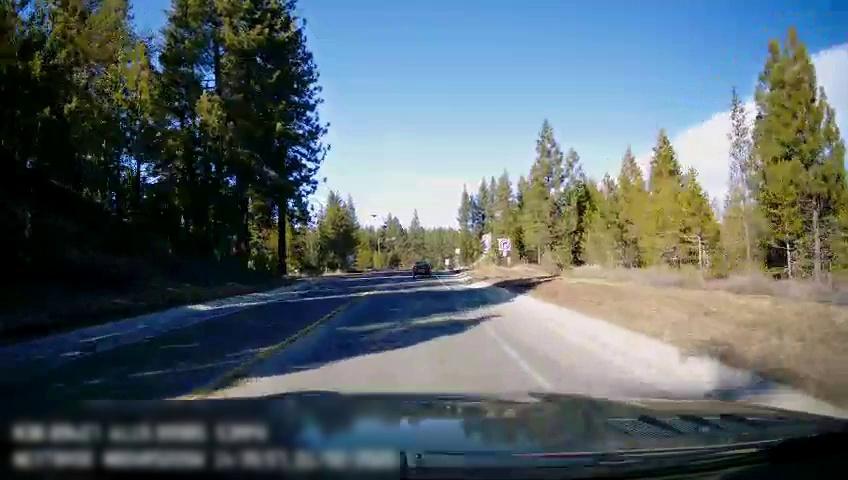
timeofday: Day
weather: Sunny
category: Drivable Space
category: Vehicles | Car
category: Lanes | Alternate Lane
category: Lanes | Opposite Lane
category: Lanes | Current Lane
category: Lanes | Current Lane
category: Traffic | Signs